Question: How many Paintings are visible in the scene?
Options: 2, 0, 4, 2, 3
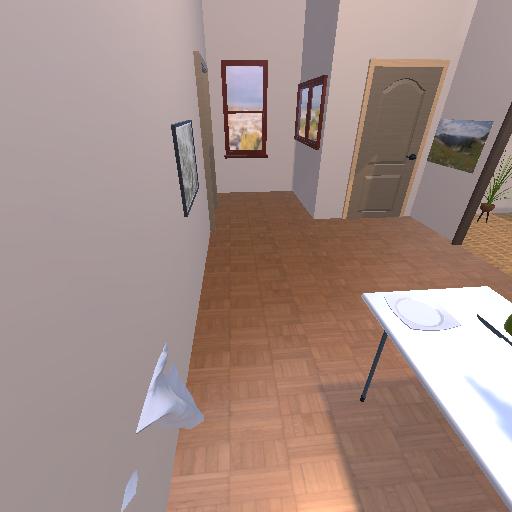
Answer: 2